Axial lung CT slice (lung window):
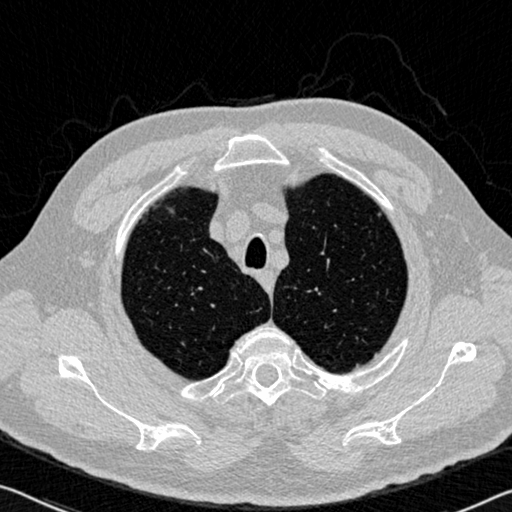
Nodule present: no